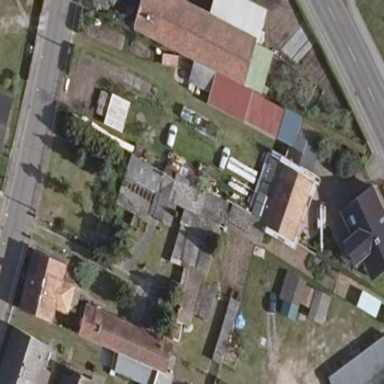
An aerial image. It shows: Flat-roofed building with grey roof.